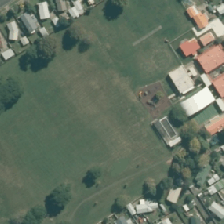
Land cover: urban_parkland